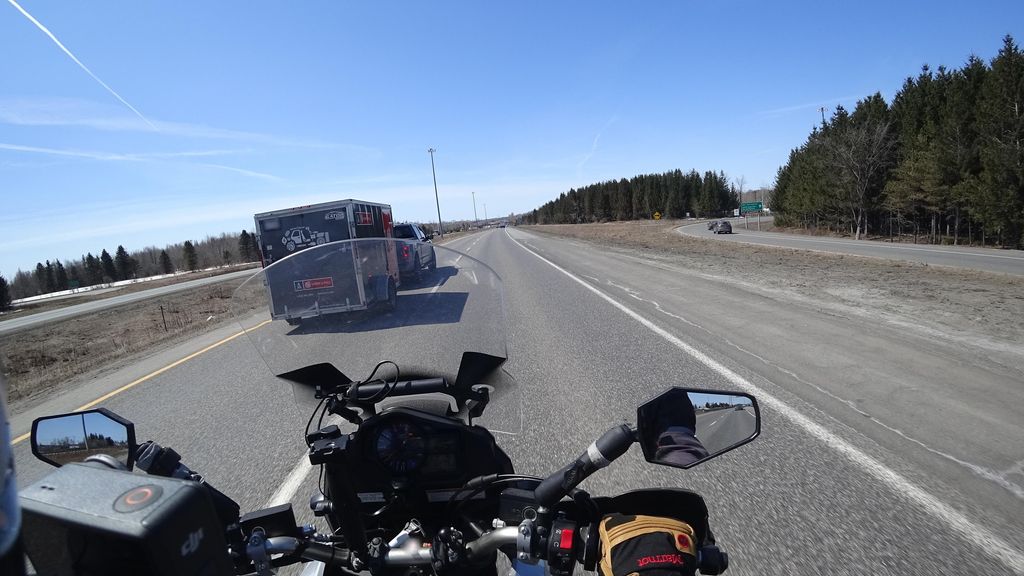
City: quebec_city